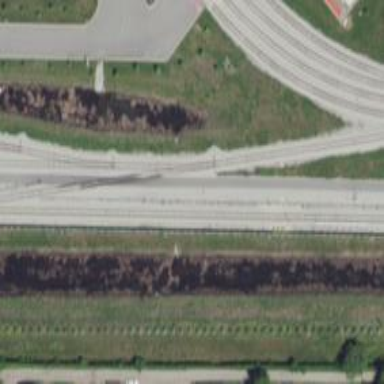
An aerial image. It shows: Rail spur service.